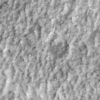
Label: not_dusty